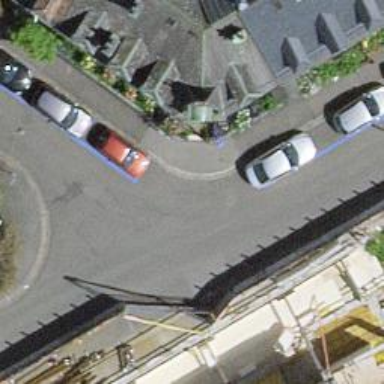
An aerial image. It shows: Asphalt residential road with opposite cycleway.